Aerial crown-view tile of a tropical tree (Barro Colorado Island, Panama), acquired 20250217:
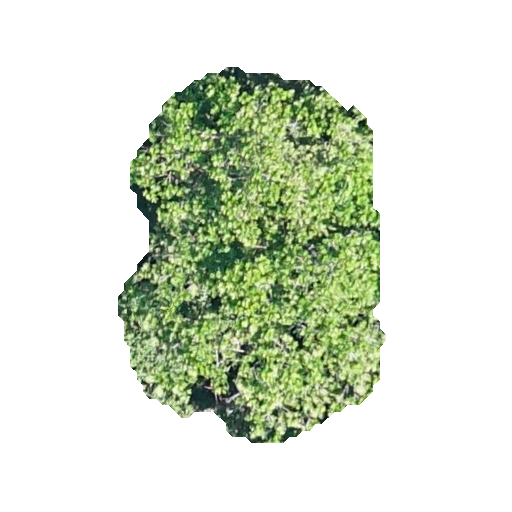
Species: Anacardium excelsum
GBIF accepted scientific name: Anacardium excelsum
Crown area: 115.481 m²